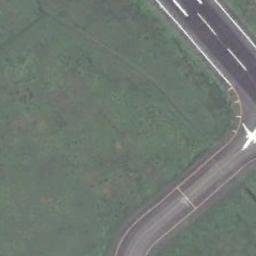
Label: runway